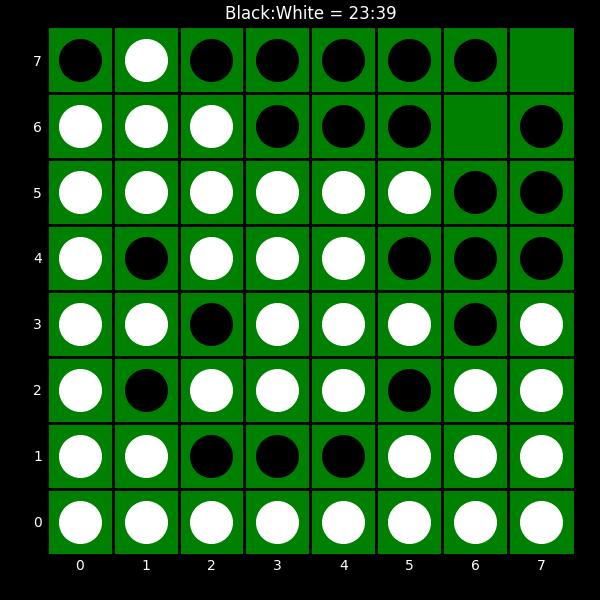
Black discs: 23
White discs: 39